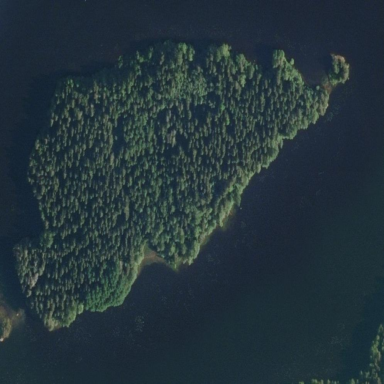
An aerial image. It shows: Image showing island.